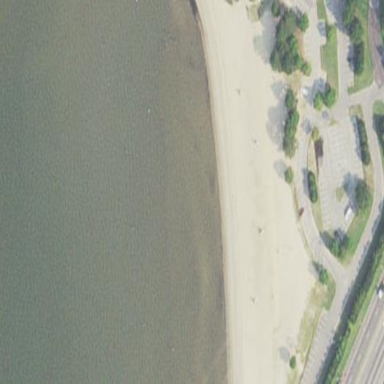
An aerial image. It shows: Sandy beach with natural surroundings.